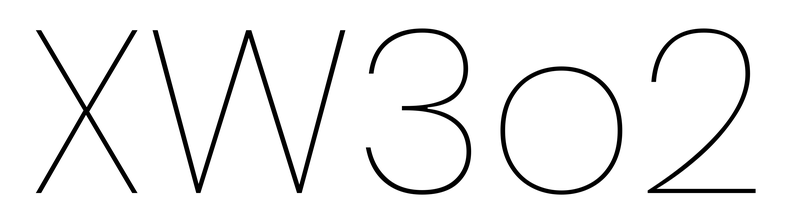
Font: Poppins-Thin